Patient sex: M
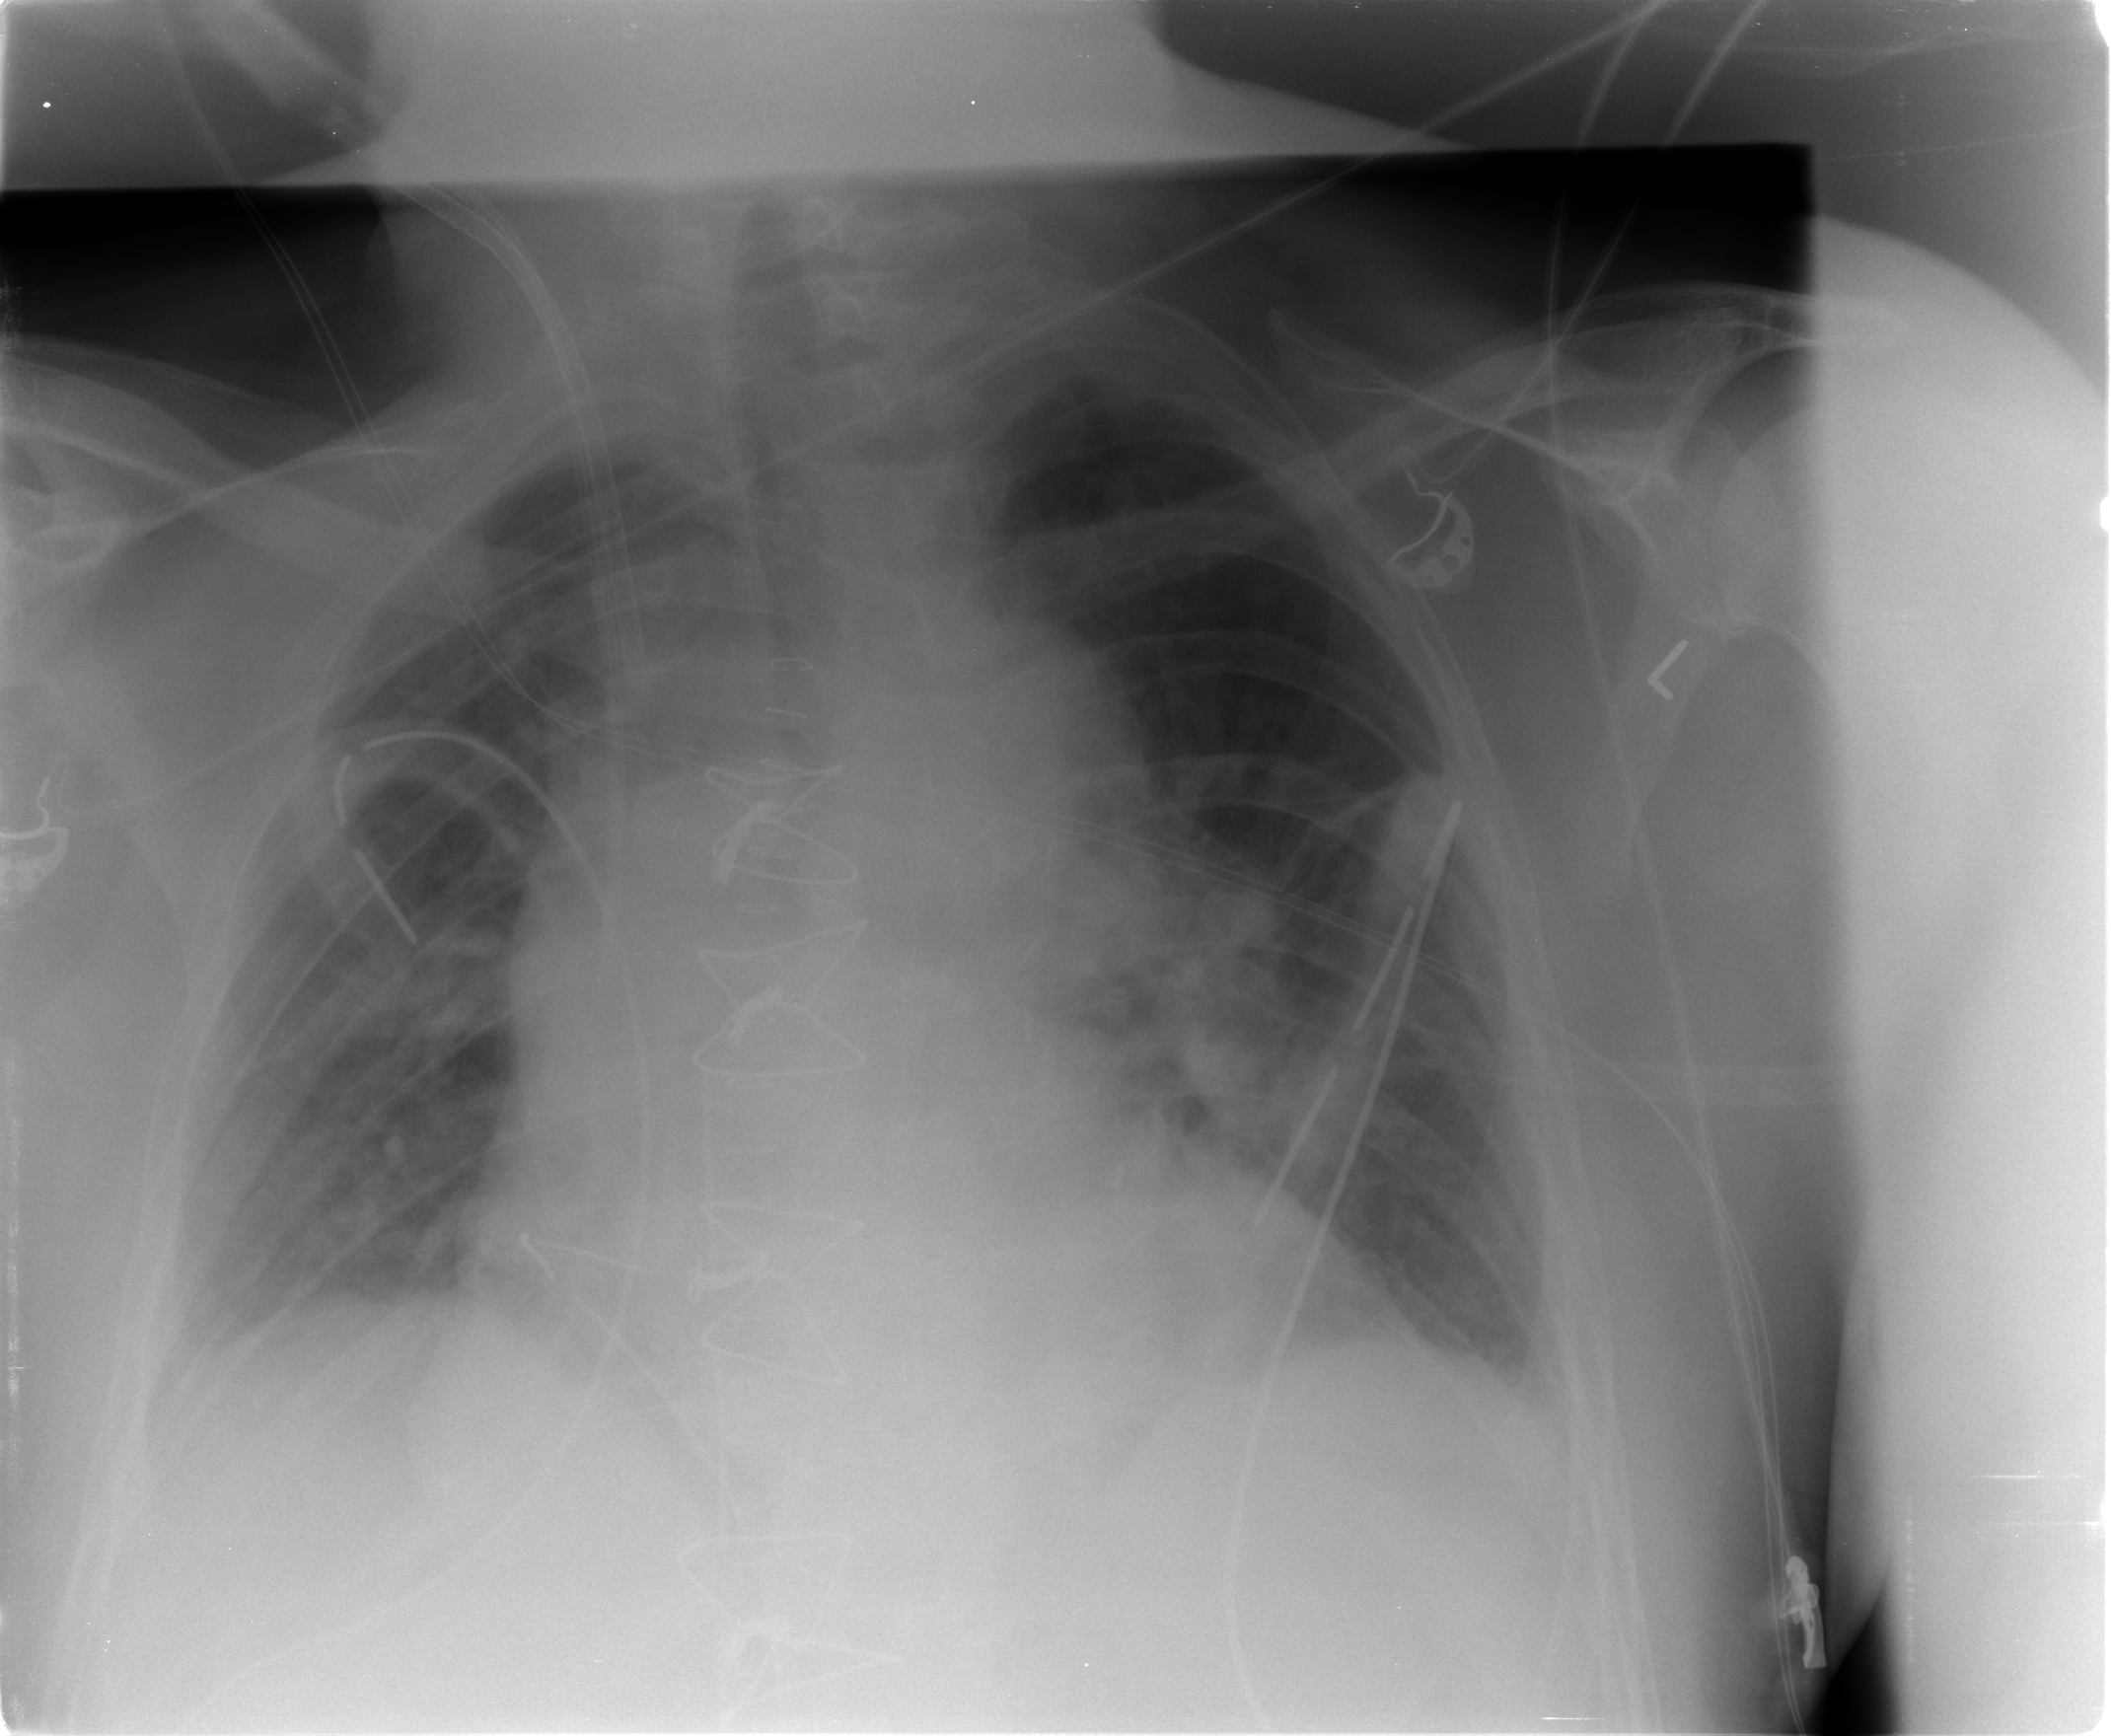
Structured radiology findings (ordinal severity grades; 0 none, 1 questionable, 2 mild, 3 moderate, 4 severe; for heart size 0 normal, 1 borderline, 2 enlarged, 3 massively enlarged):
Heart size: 0
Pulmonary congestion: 2
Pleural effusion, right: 0
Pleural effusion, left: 0
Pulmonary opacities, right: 1
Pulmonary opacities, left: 0
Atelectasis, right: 2
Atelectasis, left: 0